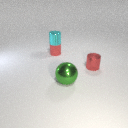
small red rubber cylinder below small cyan metal cylinder